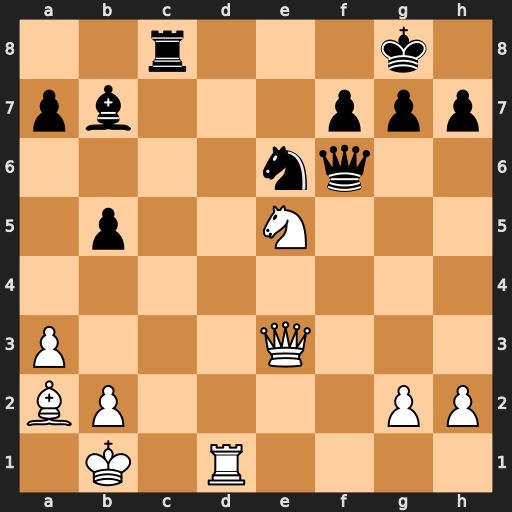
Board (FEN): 2r3k1/pb3ppp/4nq2/1p2N3/8/P3Q3/BP4PP/1K1R4
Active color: w
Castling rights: -
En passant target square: -
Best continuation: Nxf7 Qf5+ Ka1